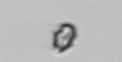
Label: Heterocapsa_rotundata